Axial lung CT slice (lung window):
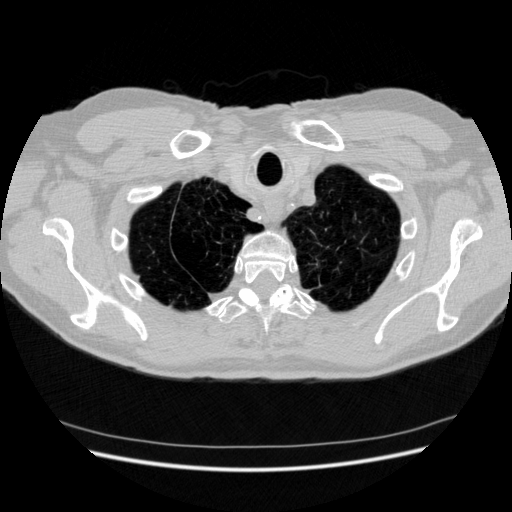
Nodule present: no